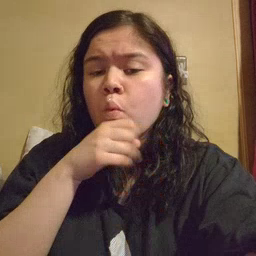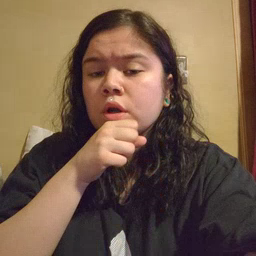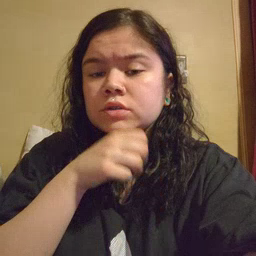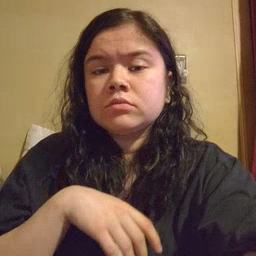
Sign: orange